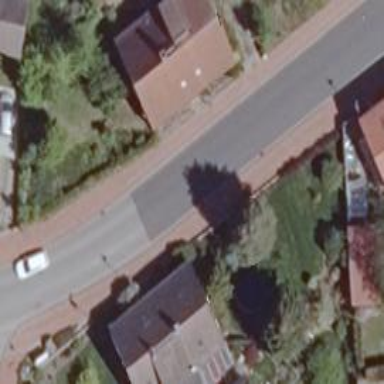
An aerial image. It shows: Primary highway with asphalt surface. There are sidewalks on both sides and dedicated cycle track.